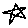
Label: star